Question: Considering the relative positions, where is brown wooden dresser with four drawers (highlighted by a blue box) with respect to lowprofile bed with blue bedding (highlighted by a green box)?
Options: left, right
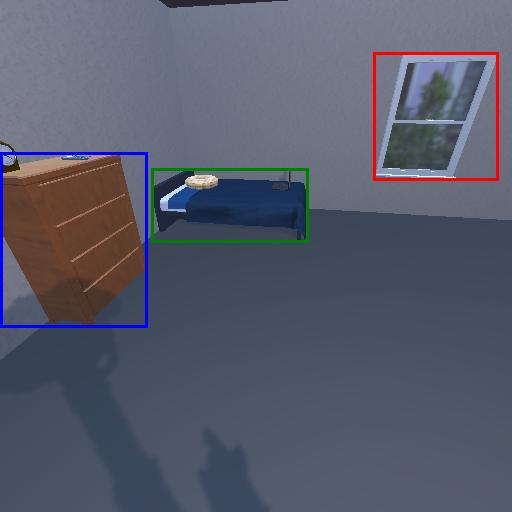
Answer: left